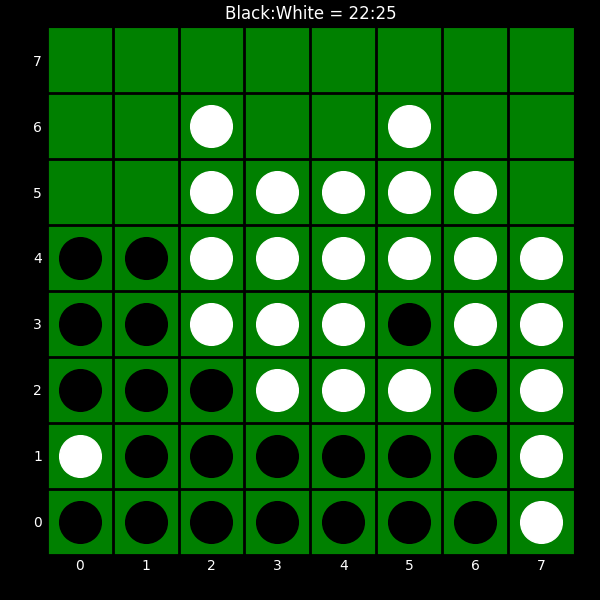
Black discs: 22
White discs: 25